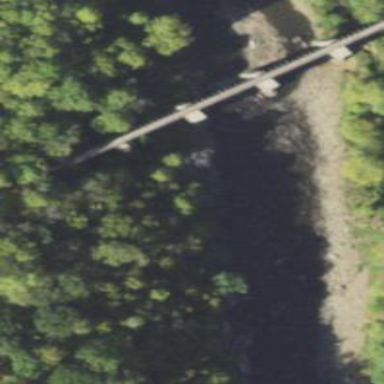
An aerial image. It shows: Bridge with beam structure.